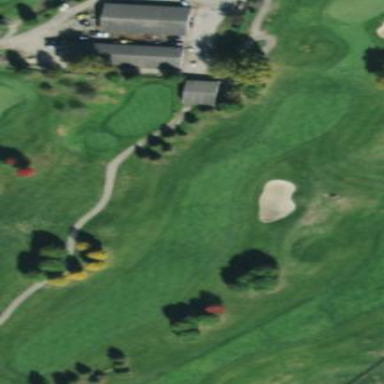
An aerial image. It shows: Golf fairway surrounded by grass.